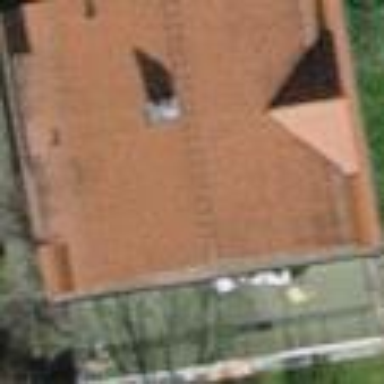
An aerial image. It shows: House with gambrel roof shape.